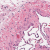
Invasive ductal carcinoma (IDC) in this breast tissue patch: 0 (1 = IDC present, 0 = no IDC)